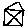
Label: house